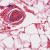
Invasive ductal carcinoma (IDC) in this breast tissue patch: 0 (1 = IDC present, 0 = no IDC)